Question: Detect the diagonal length of the red line, where the side length of each grid square is 0.5. The result should be rounded to one decimal place.
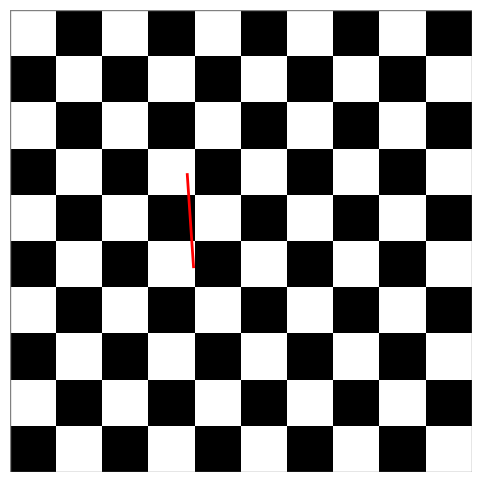
Answer: 1.0